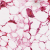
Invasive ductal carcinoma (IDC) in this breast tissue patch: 0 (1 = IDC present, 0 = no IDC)